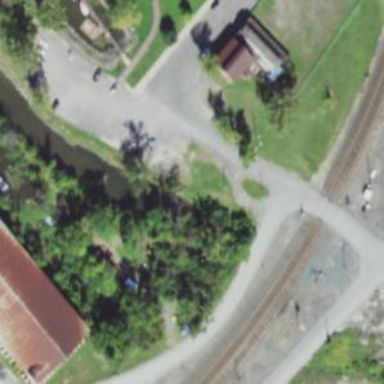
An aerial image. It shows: Abandoned railway.